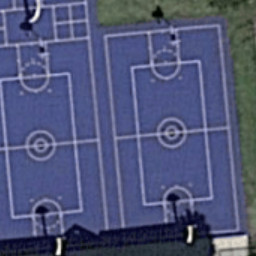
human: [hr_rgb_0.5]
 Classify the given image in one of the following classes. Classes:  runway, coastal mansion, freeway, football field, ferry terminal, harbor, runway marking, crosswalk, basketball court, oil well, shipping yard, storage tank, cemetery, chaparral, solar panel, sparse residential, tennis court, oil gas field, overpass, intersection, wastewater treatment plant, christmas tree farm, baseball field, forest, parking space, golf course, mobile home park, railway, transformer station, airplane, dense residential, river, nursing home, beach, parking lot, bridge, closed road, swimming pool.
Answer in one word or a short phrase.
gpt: basketball court